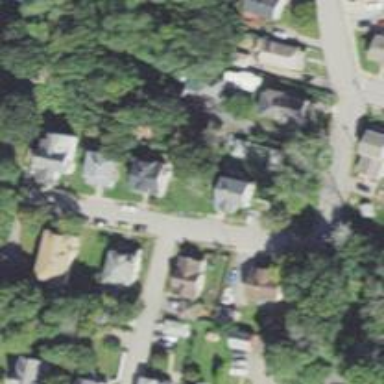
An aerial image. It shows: Residential driveway designated as service road.